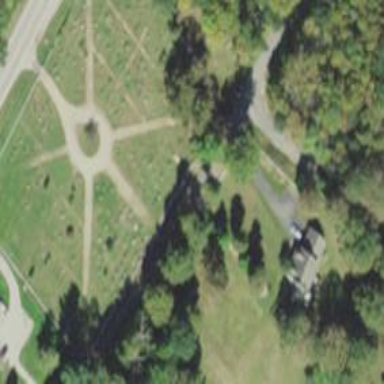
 also known as grave yard. The area is designated for cemetery use."